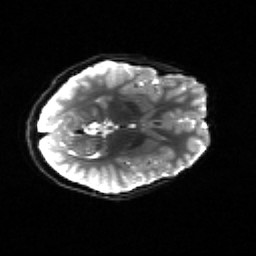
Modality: sbref
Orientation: axial
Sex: female
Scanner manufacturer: siemens
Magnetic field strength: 3 T
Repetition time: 5 s
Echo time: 0.071 s